Question: I was wondering if there is any possible way to position a background image on a button in C# windows forms? I am using Visual Studio 2013, and I noticed that you can use the 'BackgroundImageLayout' but that is very limited. I would like to move the background image around by pixel position, or relative to the button. Kind of like this:

I have been on google for a while now with no luck. If anyone could point me in the right direction, or show my an article to read it would be greatly appreciated. Thank you.
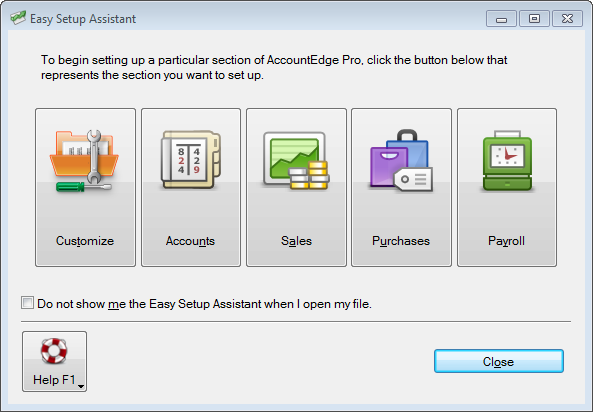
Answer: You could use the 'Paint' event (or subclass 'Button' to override 'OnPaint') to draw the image yourself:
'''
private void myButton_Paint(object sender, PaintEventArgs e)
{
e.Graphics.DrawImage(myImage, myButton.ClientRectangle);
}
'''
You could then use the 'TextAlign' and 'Padding' properties to control the location of the text.
Note that you should not assign the image to the 'Button''s 'Image' or 'BackgroundImage' properties, otherwise .NET will also render the image.